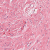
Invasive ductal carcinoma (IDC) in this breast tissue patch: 0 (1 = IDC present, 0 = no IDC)